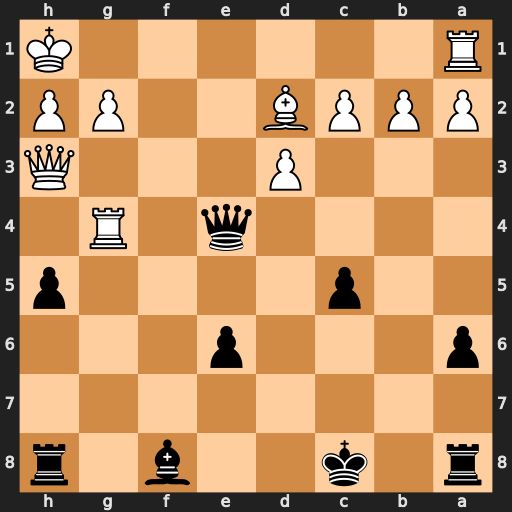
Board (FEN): r1k2b1r/8/p3p3/2p4p/4q1R1/3P3Q/PPPB2PP/R6K
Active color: b
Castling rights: -
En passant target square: -
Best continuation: Qxg4 Qxg4 hxg4